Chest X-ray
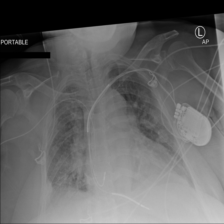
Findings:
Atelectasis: negative
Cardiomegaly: negative
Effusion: negative
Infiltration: negative
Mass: negative
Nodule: positive
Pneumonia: negative
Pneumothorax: negative
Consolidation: negative
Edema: negative
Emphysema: negative
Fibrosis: negative
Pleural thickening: negative
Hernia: negative